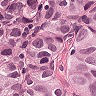
Metastatic tissue present: yes